Question: I would like to ask you for the suggestions how I can edit my 'plot' function to make my graph more clear ?
Here I show you the code which I use for plotting:
'''
# open the pdf file
pdf(file='LSF1_PWD_GWD.pdf')
a <- c('LSF1', 'PWD', 'GWD')
rowsToPlot<-c(1066,2269,109)
matplot(as.matrix(t(tbl_alles[rowsToPlot,])),type=rep("l", length(rowsToPlot)), col=rainbow(length(rowsToPlot)),xlab = 'Fraction Size', ylab = 'Intensity')
legend('topright',a,lty=1, bty='n', cex=.75, col = rainbow(length(rowsToPlot)))
# close the pdf file
dev.off()
'''
and that's how the graph looks like:

It's just a basic plot because I have no idea how to edit it. The arrow indicates three lines on one position which you can't see because they overlap... and that's the most important part of this graph for me. Maybe I shouldn't use dotted line ? How to change it ?
Data:
'''
tbl_alles <-
structure(list("10" = c(0, 0, 0, 0, 0, 0),
"20" = c(0, 0, 0, 0, 0, 0),
"52.5" = c(0, 0, 0, 0, 0, 0),
"81" = c(0, 0, 1, 0, 0, 0),
"110" = c(0, 0, 0, 0, 0, 0),
"140.5" = c(0, 0, 0, 0, 0, 0),
"189" = c(0, 0, 0, 0, 0, 0),
"222.5" = c(0, 0, 0, 0, 0, 0 ),
"278" = c(0, 0, 0, 0, 0, 0),
"340" = c(0, 0, 0, 0, 0, 0),
"397" = c(0, 1, 0, 0, 0, 0),
"453.5" = c(0, 0.66069369, 0, 0, 0, 1),
"529" = c(0, 0.521435654, 0, 0, 1, 0),
"580" = c(0, 0.437291195, 0, 0, 1, 0),
"630.5" = c(0, 0.52204783, 0, 0, 0, 0),
"683.5" = c(0, 0.52429838, 0, 0, 0, 0),
"735.5" = c(1, <PHONE>, 0, 1, 0, 0),
"784" = c(0, 0, 0, 0, 0, 0),
"832" = c(0, 0, 0, 0, 0, 0),
"882.5" = c(0, 0, 0, 0, 0, 0),
"926.5" = c(0, 0, 0, 0, 0, 0),
"973" = c(0, 0, 0, 0, 0, 0),
"1108" = c(0, 0, 0, 0, 0, 0),
"1200" = c(0, 0, 0, 0, 0, 0)),
.Names = c("10", "20", "52.5", "81",
"110", "140.5","189", "222.5",
"278", "340", "397", "453.5",
"529", "580", "630.5", "683.5",
"735.5", "784", "832", "882.5",
"926.5", "973", "1108", "1200"),
row.names = c("at1g01050.1", "at1g01080.1",
"at1g01090.1","at1g01220.1",
"at1g01420.1", "at1g01470.1"),
class = "data.frame")
'''
RowsToPlot:
'''
> dput(tbl_alles[rowsToPlot,])
structure(list('10' = c(0, 0, 0), '20' = c(0, 0, 0), '52.5' = c(0,
0, 0), '81' = c(0, 0, 0), '110' = c(0, 0, 0), '140.5' = c(0,
0, 0), '189' = c(0, 0, 0), '222.5' = c(0, 0, 0), '278' = c(0,
0, 0), '340' = c(0, 0, 0), '397' = c(0, 0, 0), '453.5' = c(0,
0, 0), '529' = c(0, 0, 0), '580' = c(0, 0, 0), '630.5' = c(0,
0, 0), '683.5' = c(0, 0, 0.57073483), '735.5' = c(0, 1, 0.85691826
), '784' = c(0, 0, 0.90706982), '832' = c(1, 1, 1), '882.5' = c(0,
0, 0), '926.5' = c(0, 0, 0), '973' = c(0, 0, 0), '1108' = c(0,
0, 0), '1200' = c(0, 0, 0)), .Names = c("10", "20", "52.5", "81",
"110", "140.5", "189", "222.5", "278", "340", "397", "453.5",
"529", "580", "630.5", "683.5", "735.5", "784", "832", "882.5",
"926.5", "973", "1108", "1200"), row.names = c("at3g01510.1",
"at5g26570.1", "at1g10760.1"), class = "data.frame")
'''
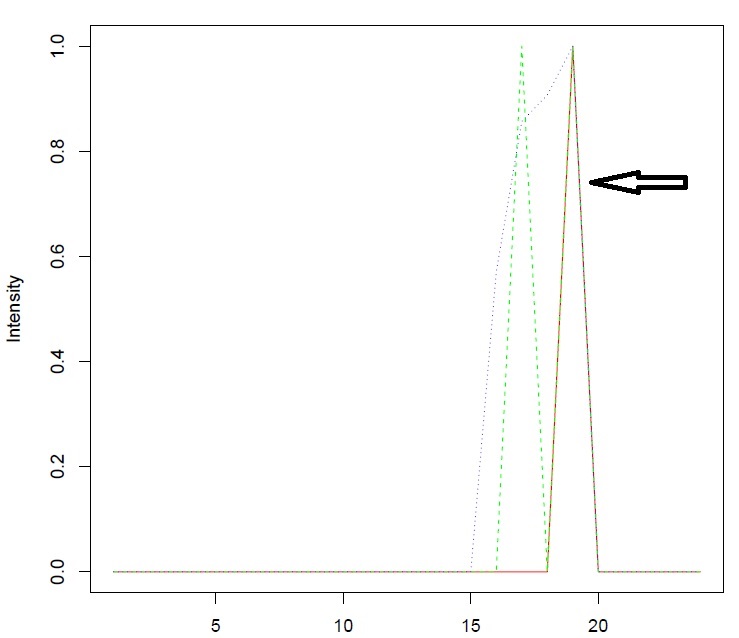
Answer: Okay, here's a way to distinguish the lines clearly, while keeping everything on one plot. I use non solid linetypes and different sizes to 'make room' for the overlayed lines.
'''
library(reshape2)
library(ggplot2)
dat <- as.data.frame(as.matrix(t(tbl_alles)))
dat$x <- as.numeric(row.names(dat))
ggplot(melt(dat, id.vars='x'), aes(x=x, y=value, group=variable)) +
geom_line(aes(color=variable, linetype=variable, size=variable)) +
scale_linetype_manual(values=c('solid', 'dotted', 'dashed')) +
scale_size_manual(values=c(1,3,1)) +
scale_color_manual(values=c('black', 'red', 'white')) +
theme(axis.text = element_text(color='black'),
panel.background = element_rect('grey'),
legend.key = element_rect('grey'),
panel.grid = element_blank()) +
labs(title='This is not a pretty chart, but you can make out the lines')
'''

I took as a starting point your data from the dput you pasted above:
'''
tbl_alles <- structure(list('10' = c(0, 0, 0), '20' = c(0, 0, 0), '52.5' = c(0, 0, 0), '81' = c(0, 0, 0), '110' = c(0, 0, 0), '140.5' = c(0, 0, 0), '189' = c(0, 0, 0), '222.5' = c(0, 0, 0), '278' = c(0, 0, 0), '340' = c(0, 0, 0), '397' = c(0, 0, 0), '453.5' = c(0, 0, 0), '529' = c(0, 0, 0), '580' = c(0, 0, 0), '630.5' = c(0, 0, 0), '683.5' = c(0, 0, 0.57073483), '735.5' = c(0, 1, 0.85691826), '784' = c(0, 0, 0.90706982), '832' = c(1, 1, 1), '882.5' = c(0, 0, 0), '926.5' = c(0, 0, 0), '973' = c(0, 0, 0), '1108' = c(0, 0, 0), '1200' = c(0, 0, 0)), .Names = c("10", "20", "52.5", "81", "110", "140.5", "189", "222.5", "278", "340", "397", "453.5", "529", "580", "630.5", "683.5", "735.5", "784", "832", "882.5", "926.5", "973", "1108", "1200"), row.names = c("at3g01510.1", "at5g26570.1", "at1g10760.1"), class = "data.frame")
'''